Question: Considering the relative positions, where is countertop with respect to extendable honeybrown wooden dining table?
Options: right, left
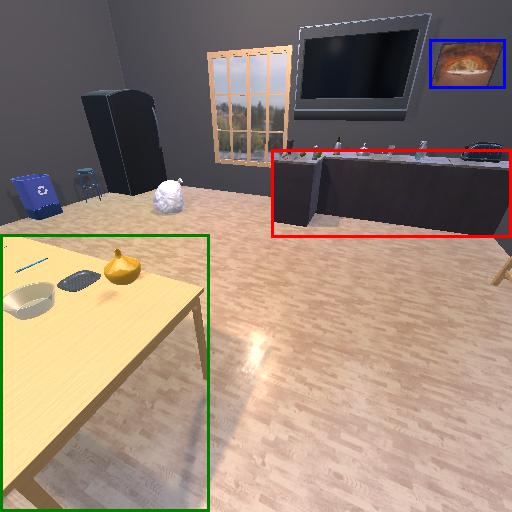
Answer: right